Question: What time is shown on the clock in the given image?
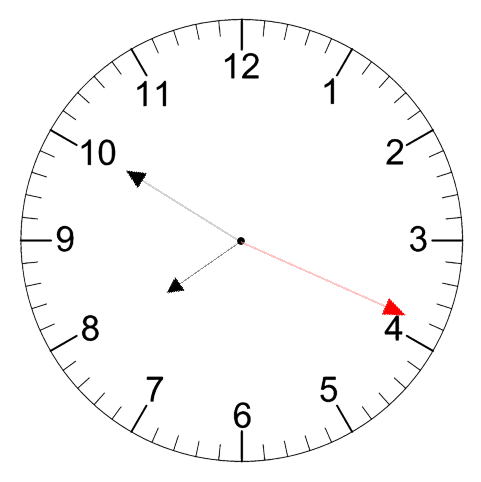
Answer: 07:50:19